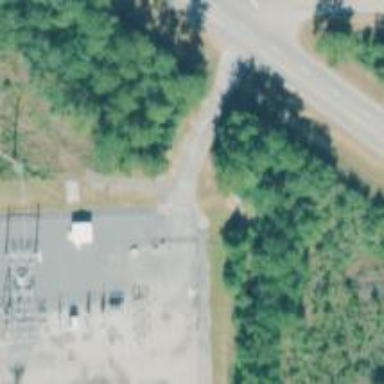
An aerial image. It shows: Distribution substation surrounded by fence.